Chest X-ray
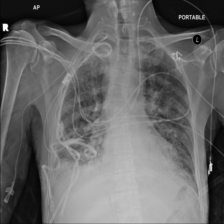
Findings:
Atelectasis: negative
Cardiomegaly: negative
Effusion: negative
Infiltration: negative
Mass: negative
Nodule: negative
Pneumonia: negative
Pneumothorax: negative
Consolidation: negative
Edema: negative
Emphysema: negative
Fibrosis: negative
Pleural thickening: negative
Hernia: negative